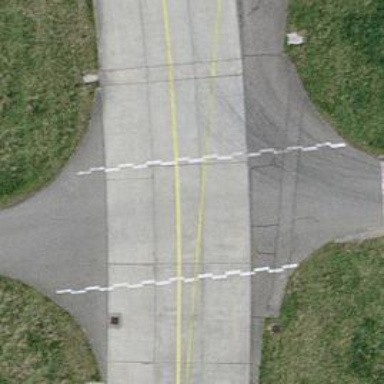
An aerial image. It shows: View of taxiway at the airport.